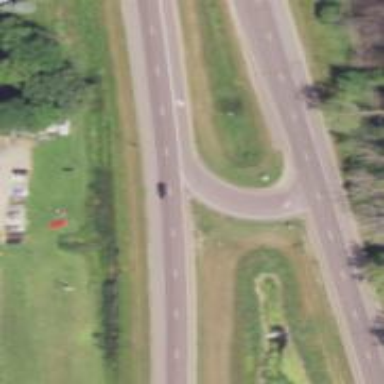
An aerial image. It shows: Trunk highway.